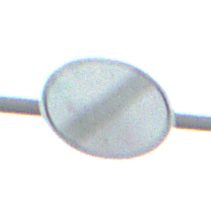
Verkehrszeichen: EndeSaemtlicherBegrenzungen
Umgebung: Outdoor, RoadRail
Tageszeit: SunriseSunset
Wetter: PartlyCloudy
Licht: Natural
Jahreszeit: NotSpecified
Kontrast: LowContrast